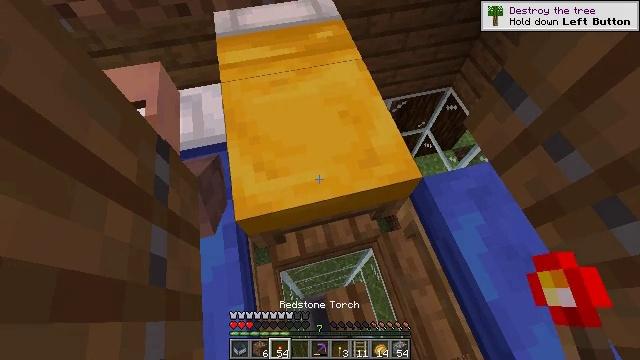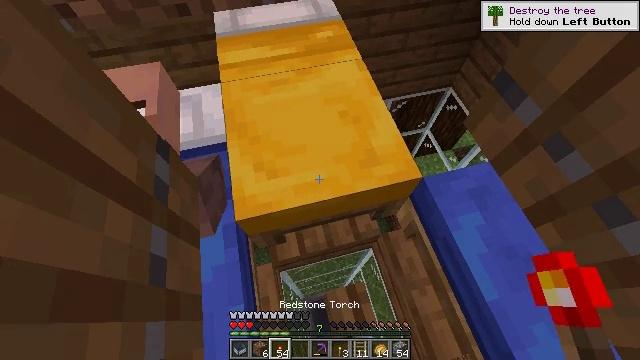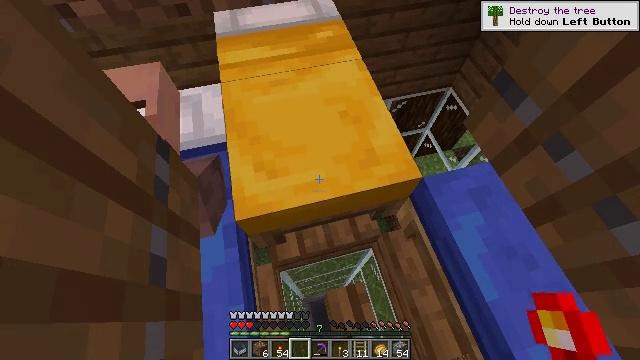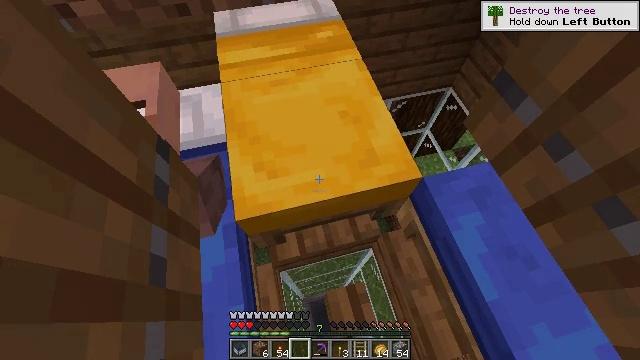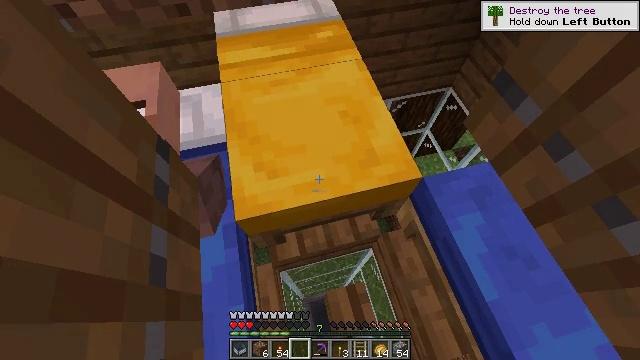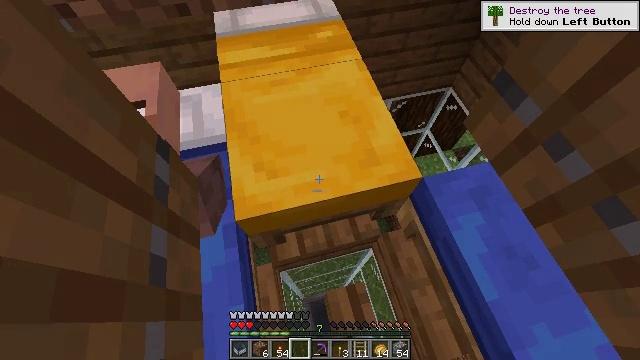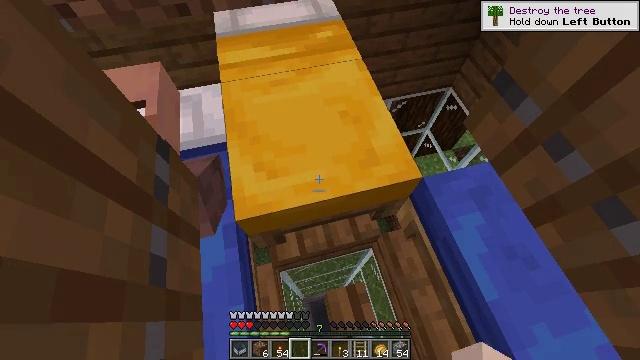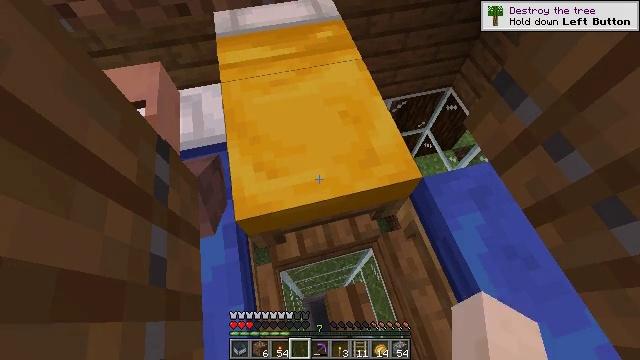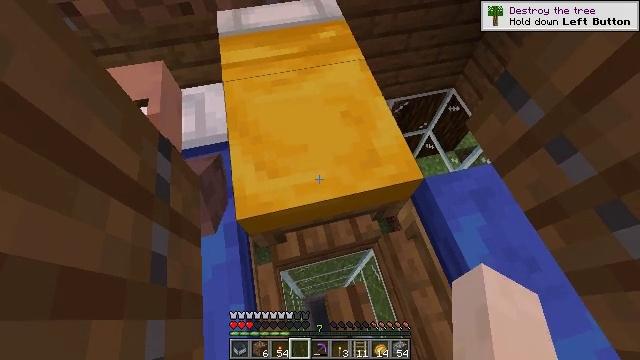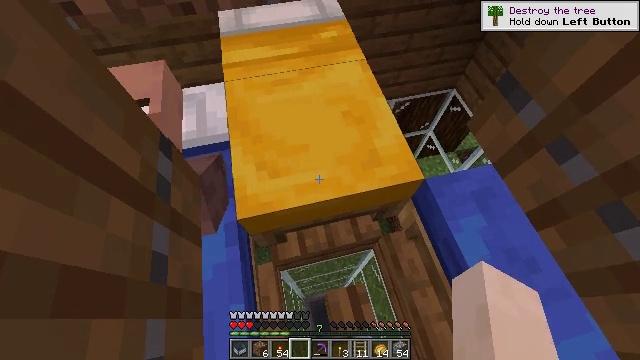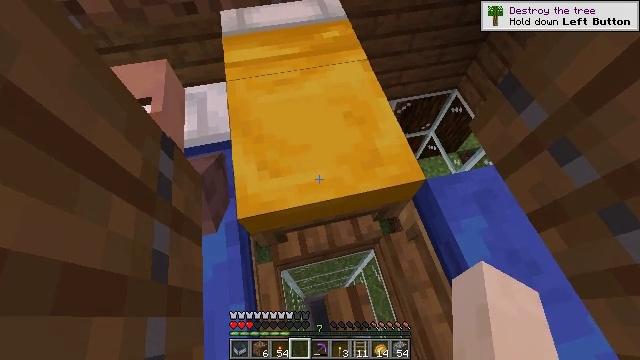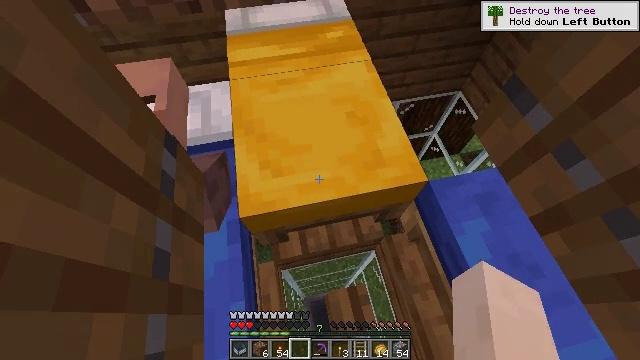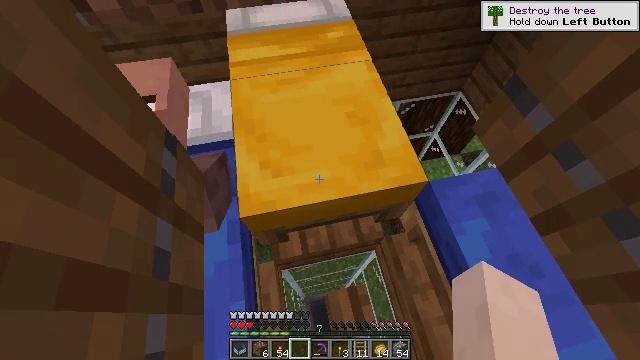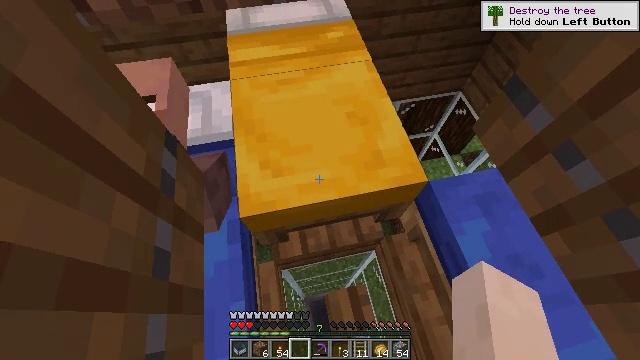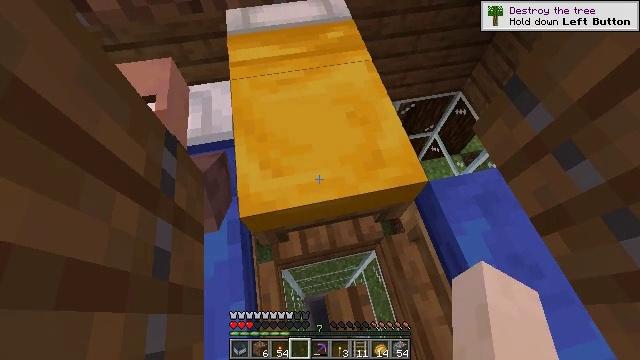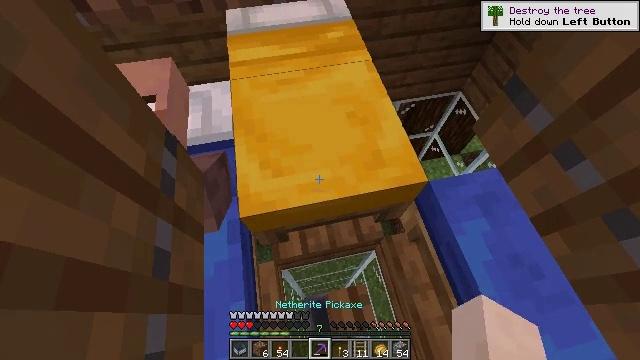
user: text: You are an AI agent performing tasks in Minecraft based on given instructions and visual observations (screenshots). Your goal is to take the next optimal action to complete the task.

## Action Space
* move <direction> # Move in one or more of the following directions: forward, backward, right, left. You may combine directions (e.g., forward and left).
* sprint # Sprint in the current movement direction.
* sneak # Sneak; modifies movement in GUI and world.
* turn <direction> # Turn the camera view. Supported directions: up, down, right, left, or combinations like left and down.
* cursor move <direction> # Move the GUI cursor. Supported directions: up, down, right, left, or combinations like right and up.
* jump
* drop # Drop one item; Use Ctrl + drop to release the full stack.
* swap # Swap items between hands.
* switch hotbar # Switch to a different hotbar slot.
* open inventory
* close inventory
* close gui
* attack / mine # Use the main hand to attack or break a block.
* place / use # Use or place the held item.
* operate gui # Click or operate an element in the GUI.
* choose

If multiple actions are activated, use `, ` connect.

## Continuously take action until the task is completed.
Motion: motion action
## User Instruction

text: Break the yellow bed.
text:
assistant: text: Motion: sneak
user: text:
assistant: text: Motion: sneak
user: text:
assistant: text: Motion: sneak
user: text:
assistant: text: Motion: sneak
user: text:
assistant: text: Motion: sneak
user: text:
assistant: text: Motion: sneak
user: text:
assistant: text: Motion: sneak
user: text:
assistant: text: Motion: sneak
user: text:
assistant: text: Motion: sneak
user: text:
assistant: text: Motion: sneak
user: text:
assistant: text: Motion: sneak
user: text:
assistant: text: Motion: sneak
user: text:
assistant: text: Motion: sneak
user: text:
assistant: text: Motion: sneak
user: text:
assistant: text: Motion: sneak
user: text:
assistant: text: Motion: sneak
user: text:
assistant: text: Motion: sneak
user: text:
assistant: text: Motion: sneak
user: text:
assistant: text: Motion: sneak
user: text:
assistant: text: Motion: sneak
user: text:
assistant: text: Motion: sneak, turn left
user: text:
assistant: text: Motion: sneak, turn left and up
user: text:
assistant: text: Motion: sneak, turn left and up
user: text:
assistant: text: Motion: sneak, turn left and up
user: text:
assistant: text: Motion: sneak, turn left and up
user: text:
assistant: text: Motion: sneak, turn left and up
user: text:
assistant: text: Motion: sneak, turn up
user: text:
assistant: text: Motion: sneak
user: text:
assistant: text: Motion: sneak
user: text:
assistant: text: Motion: sneak